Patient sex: M
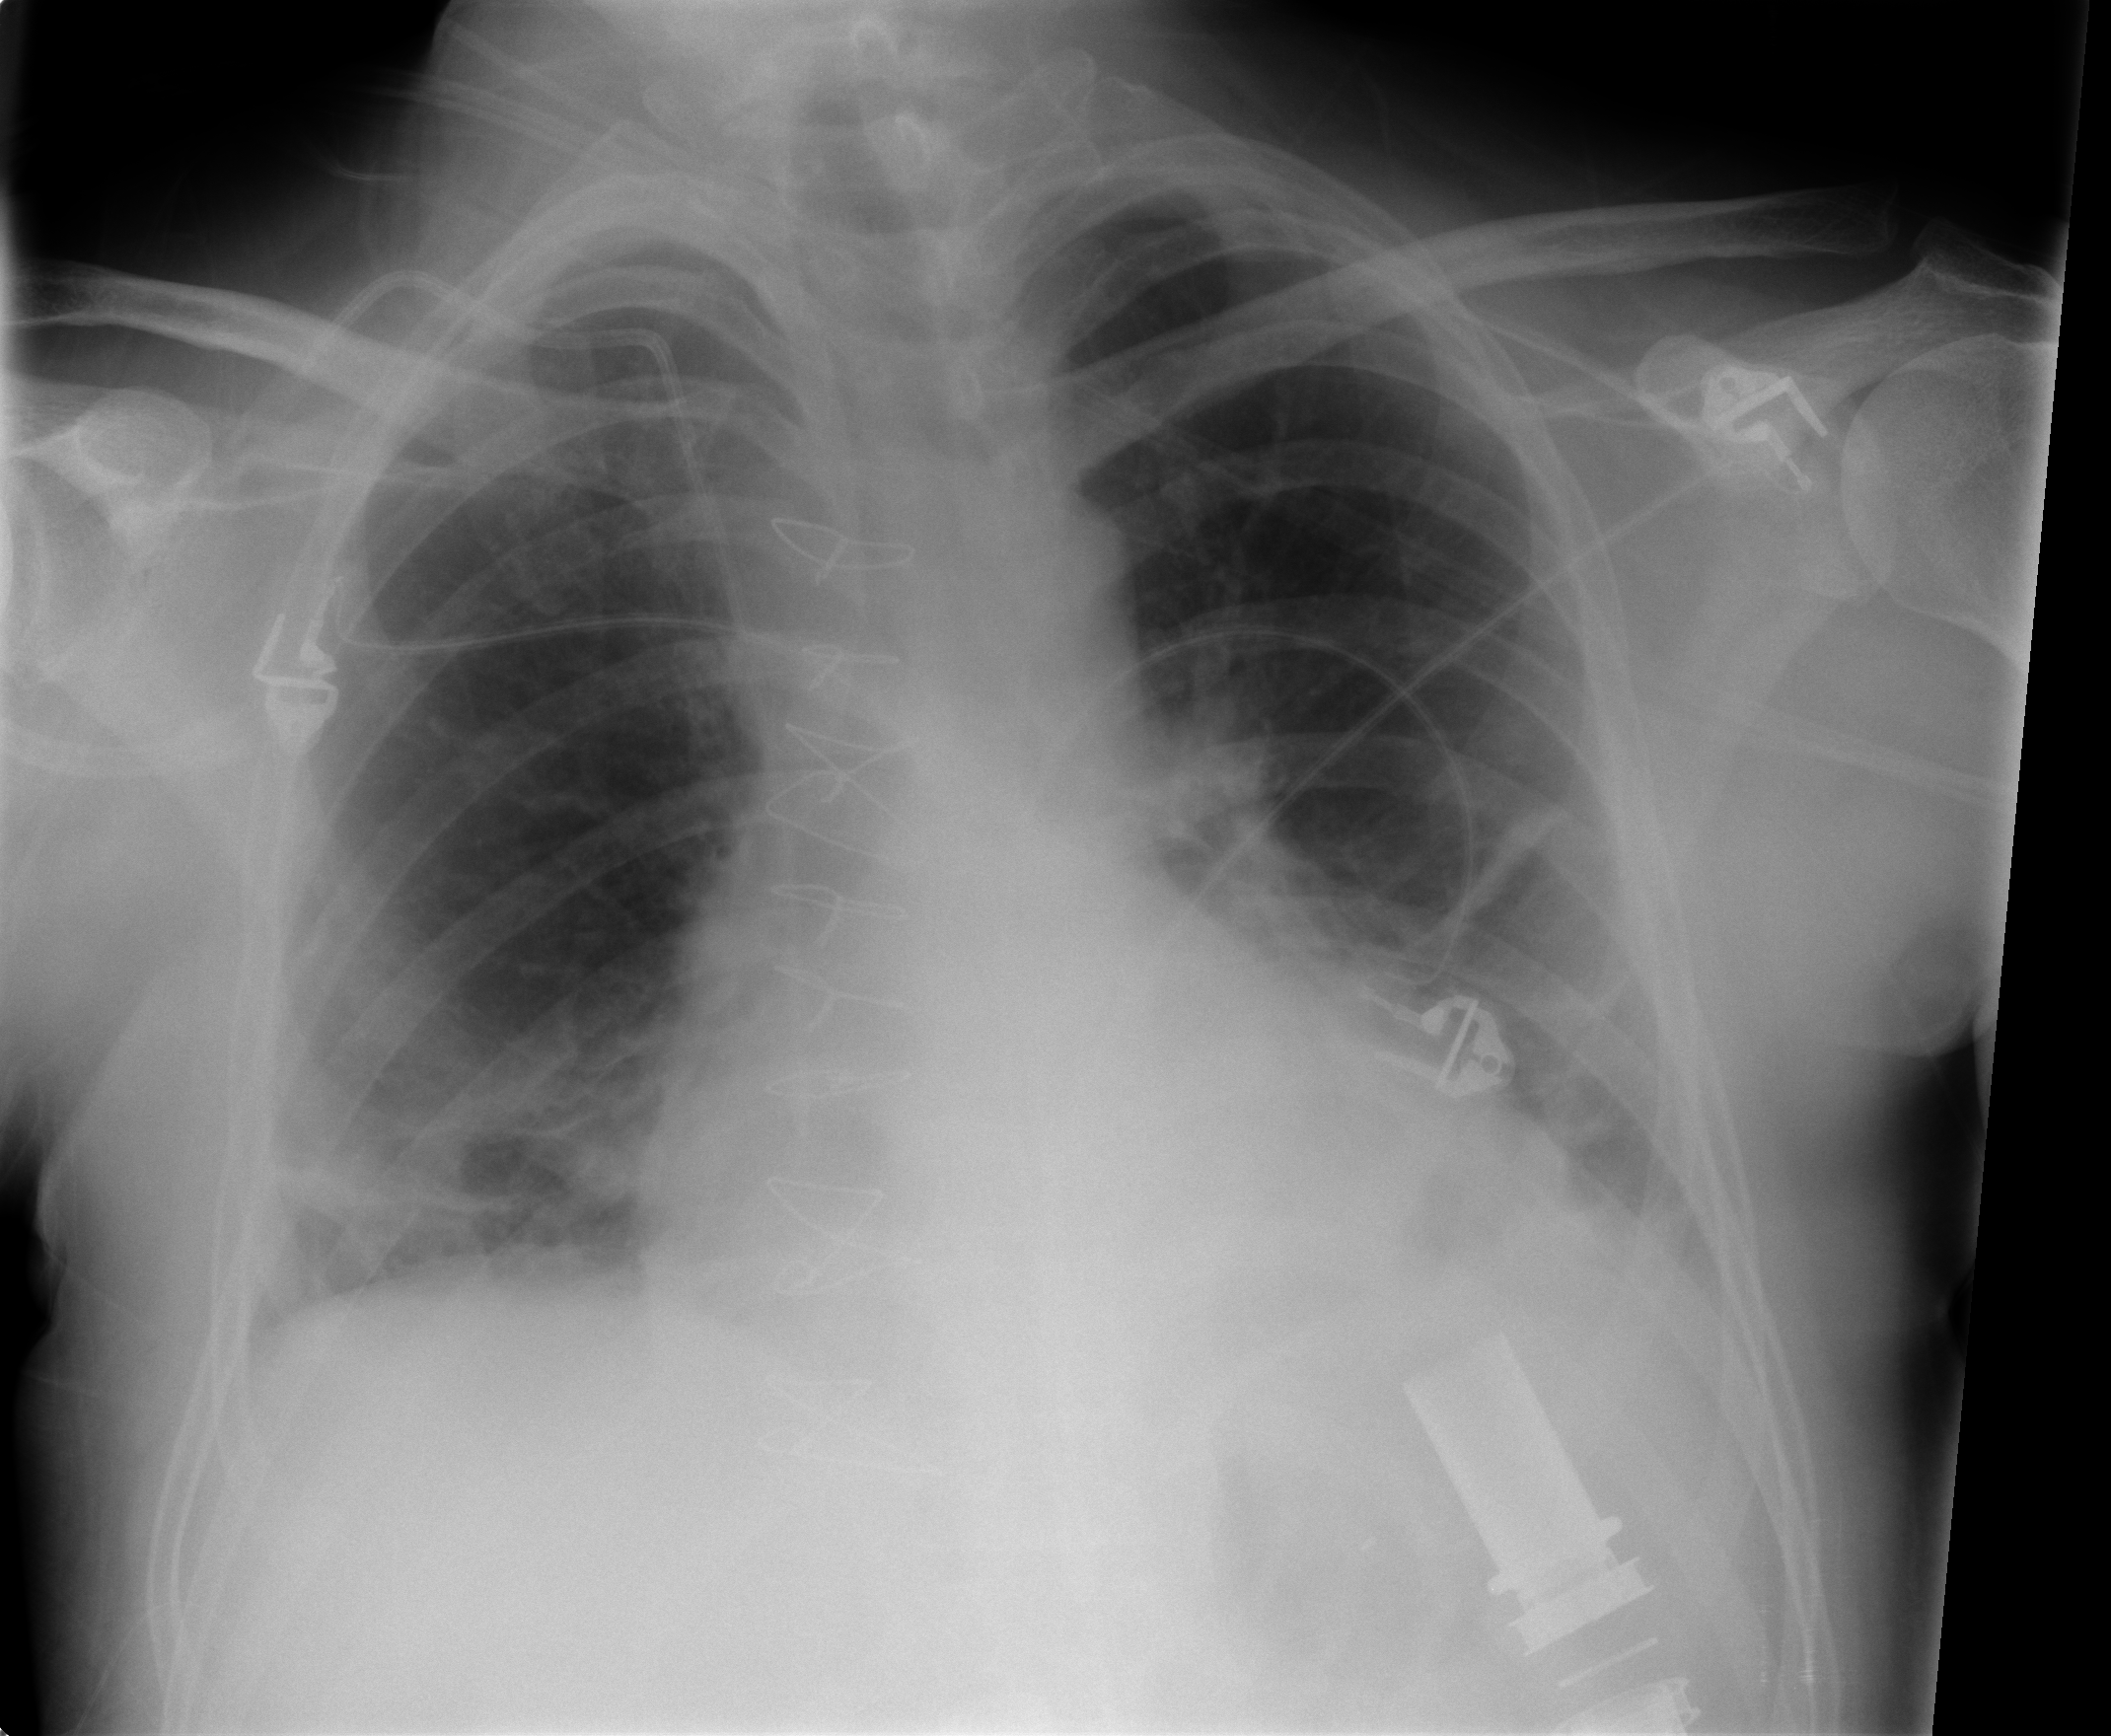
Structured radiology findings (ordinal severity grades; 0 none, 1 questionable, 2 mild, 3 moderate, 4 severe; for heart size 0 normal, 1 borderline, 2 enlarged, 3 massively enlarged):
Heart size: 2
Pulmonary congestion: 0
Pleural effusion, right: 0
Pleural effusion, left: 0
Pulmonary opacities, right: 0
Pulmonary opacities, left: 0
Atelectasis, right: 2
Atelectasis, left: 2